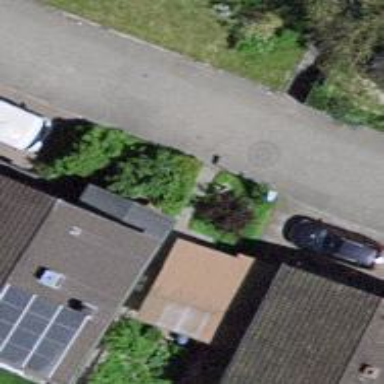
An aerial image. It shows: Residential road with asphalt surface.